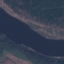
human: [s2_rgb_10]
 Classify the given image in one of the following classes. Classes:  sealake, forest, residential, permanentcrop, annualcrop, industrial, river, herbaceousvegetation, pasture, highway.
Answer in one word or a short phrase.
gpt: River